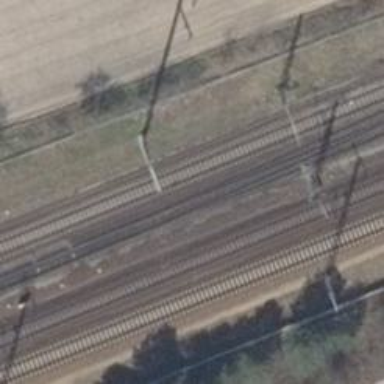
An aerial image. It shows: Railway switch with the turnout side on the left.